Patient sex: M
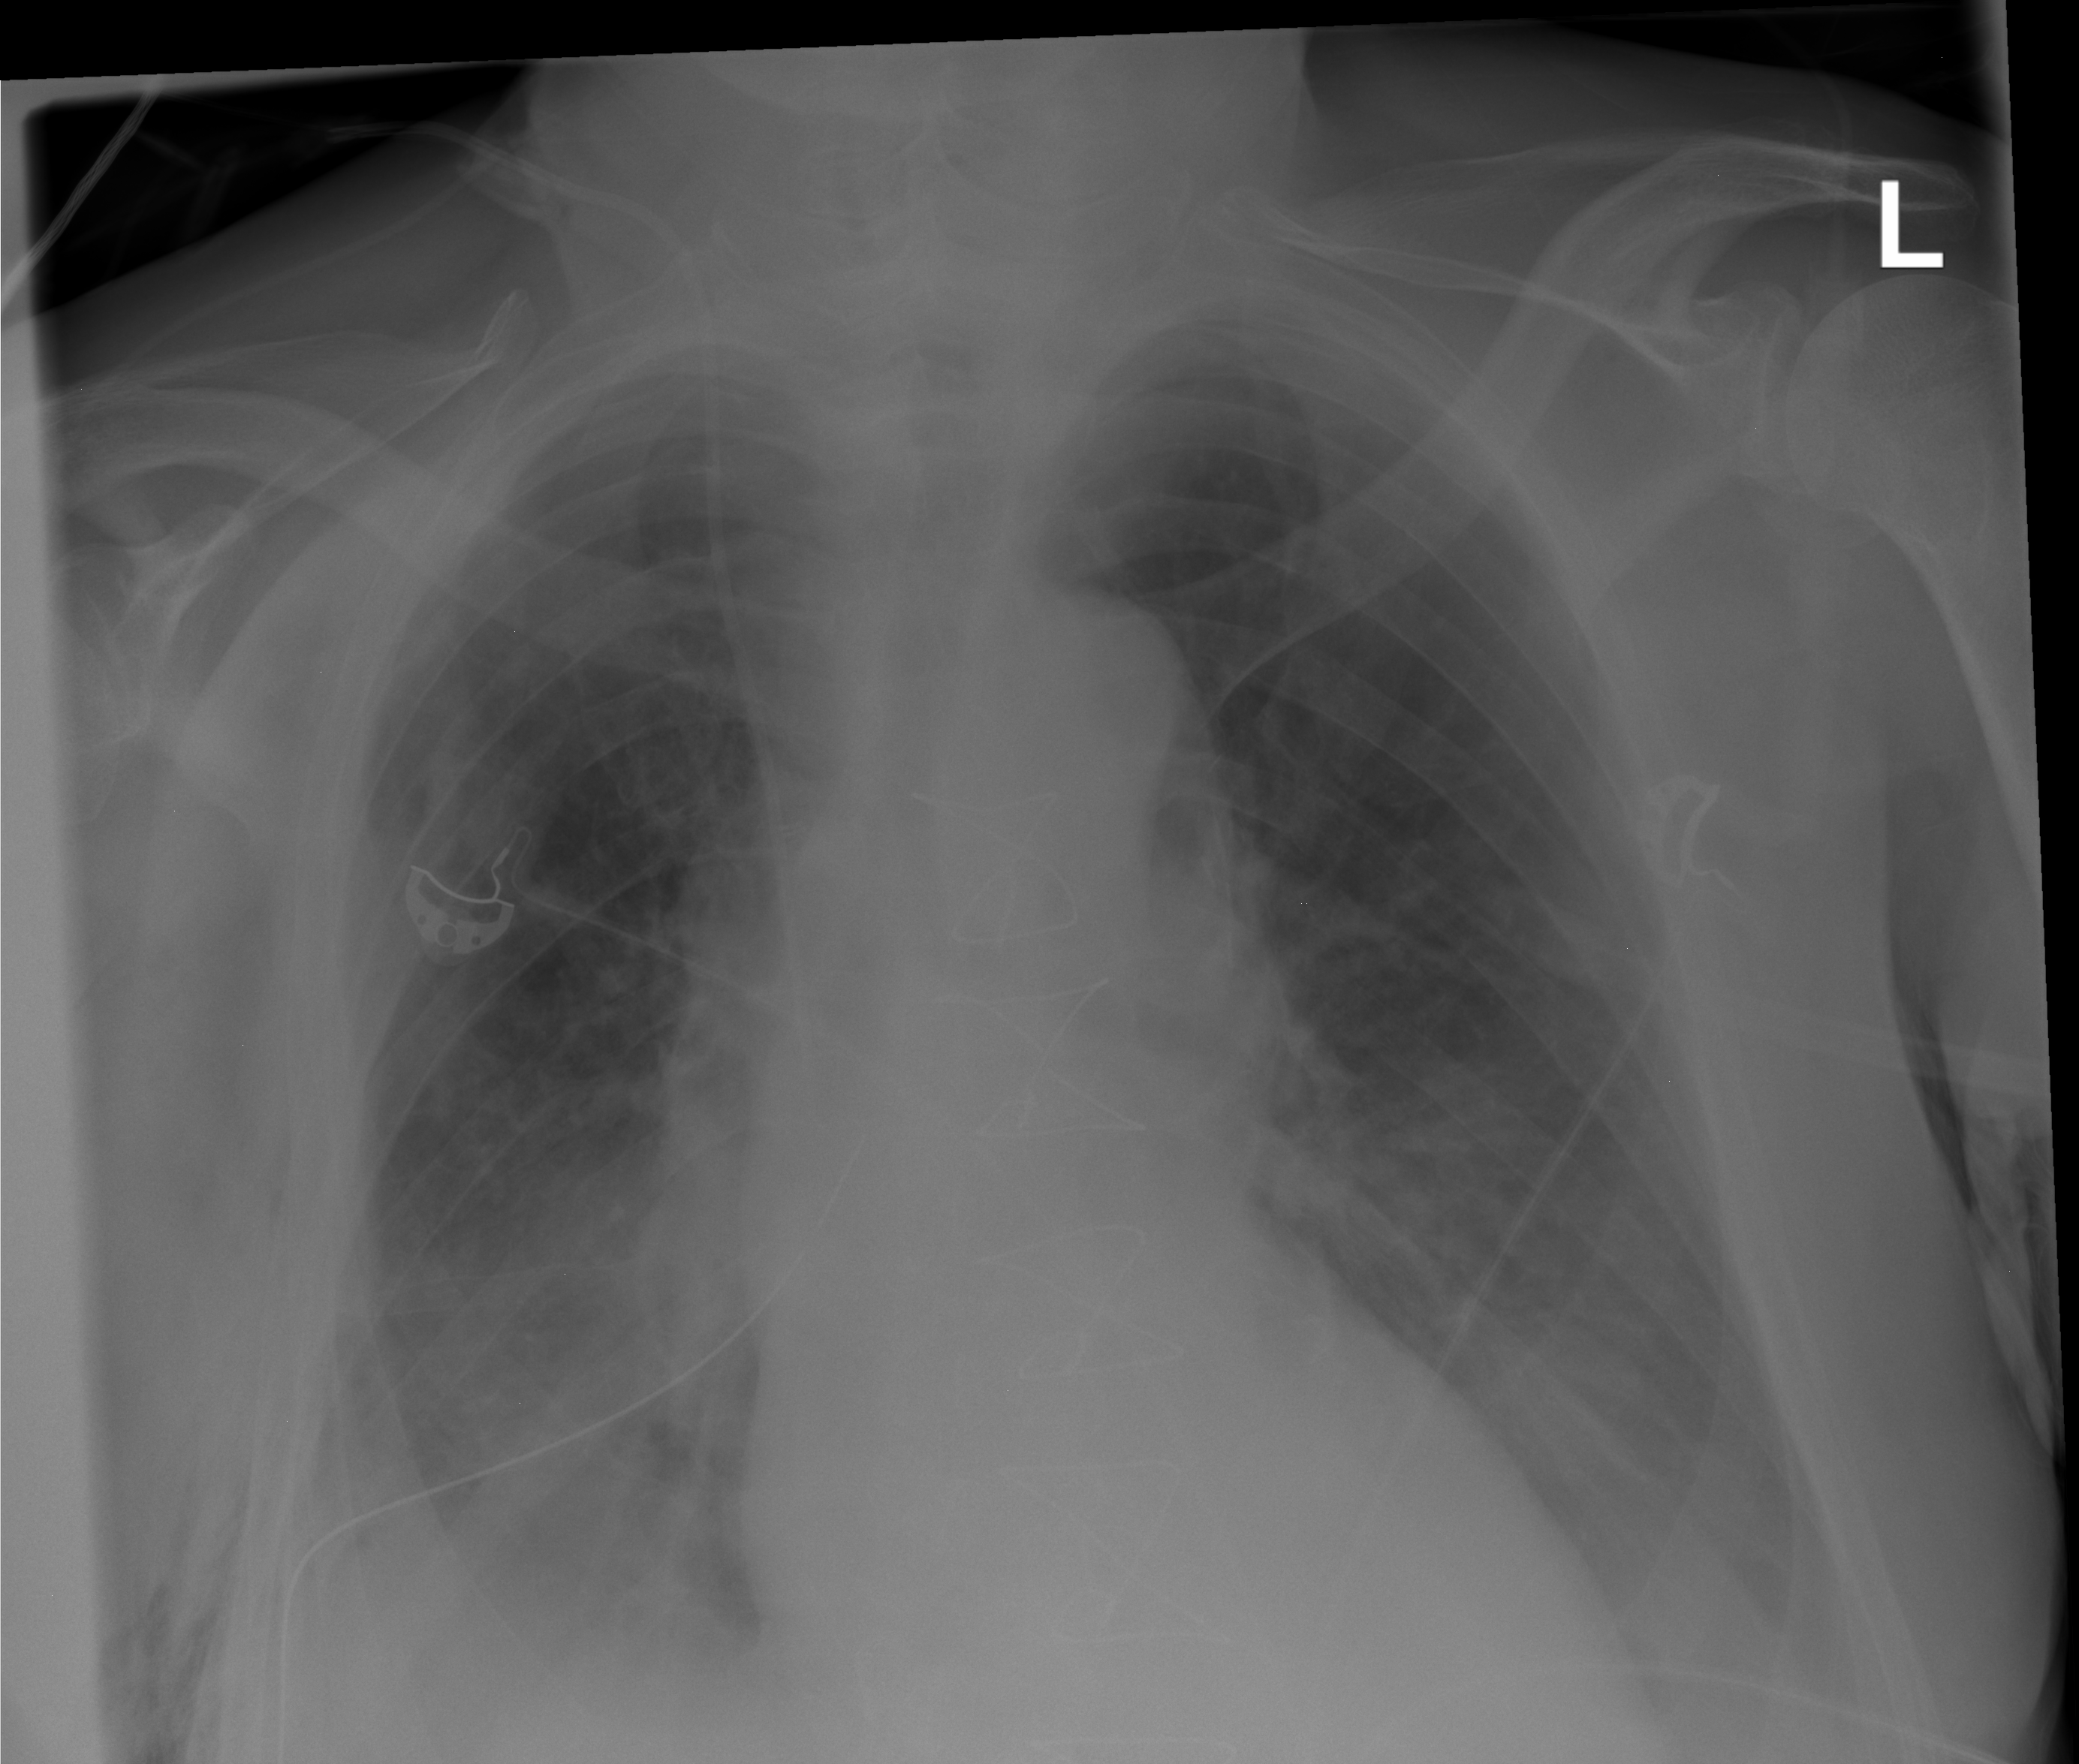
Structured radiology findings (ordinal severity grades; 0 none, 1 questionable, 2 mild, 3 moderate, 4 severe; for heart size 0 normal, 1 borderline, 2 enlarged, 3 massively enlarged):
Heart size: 0
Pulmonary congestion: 0
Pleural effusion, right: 2
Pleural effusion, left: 2
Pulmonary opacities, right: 2
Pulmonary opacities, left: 0
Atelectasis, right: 2
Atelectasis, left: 1